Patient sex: F
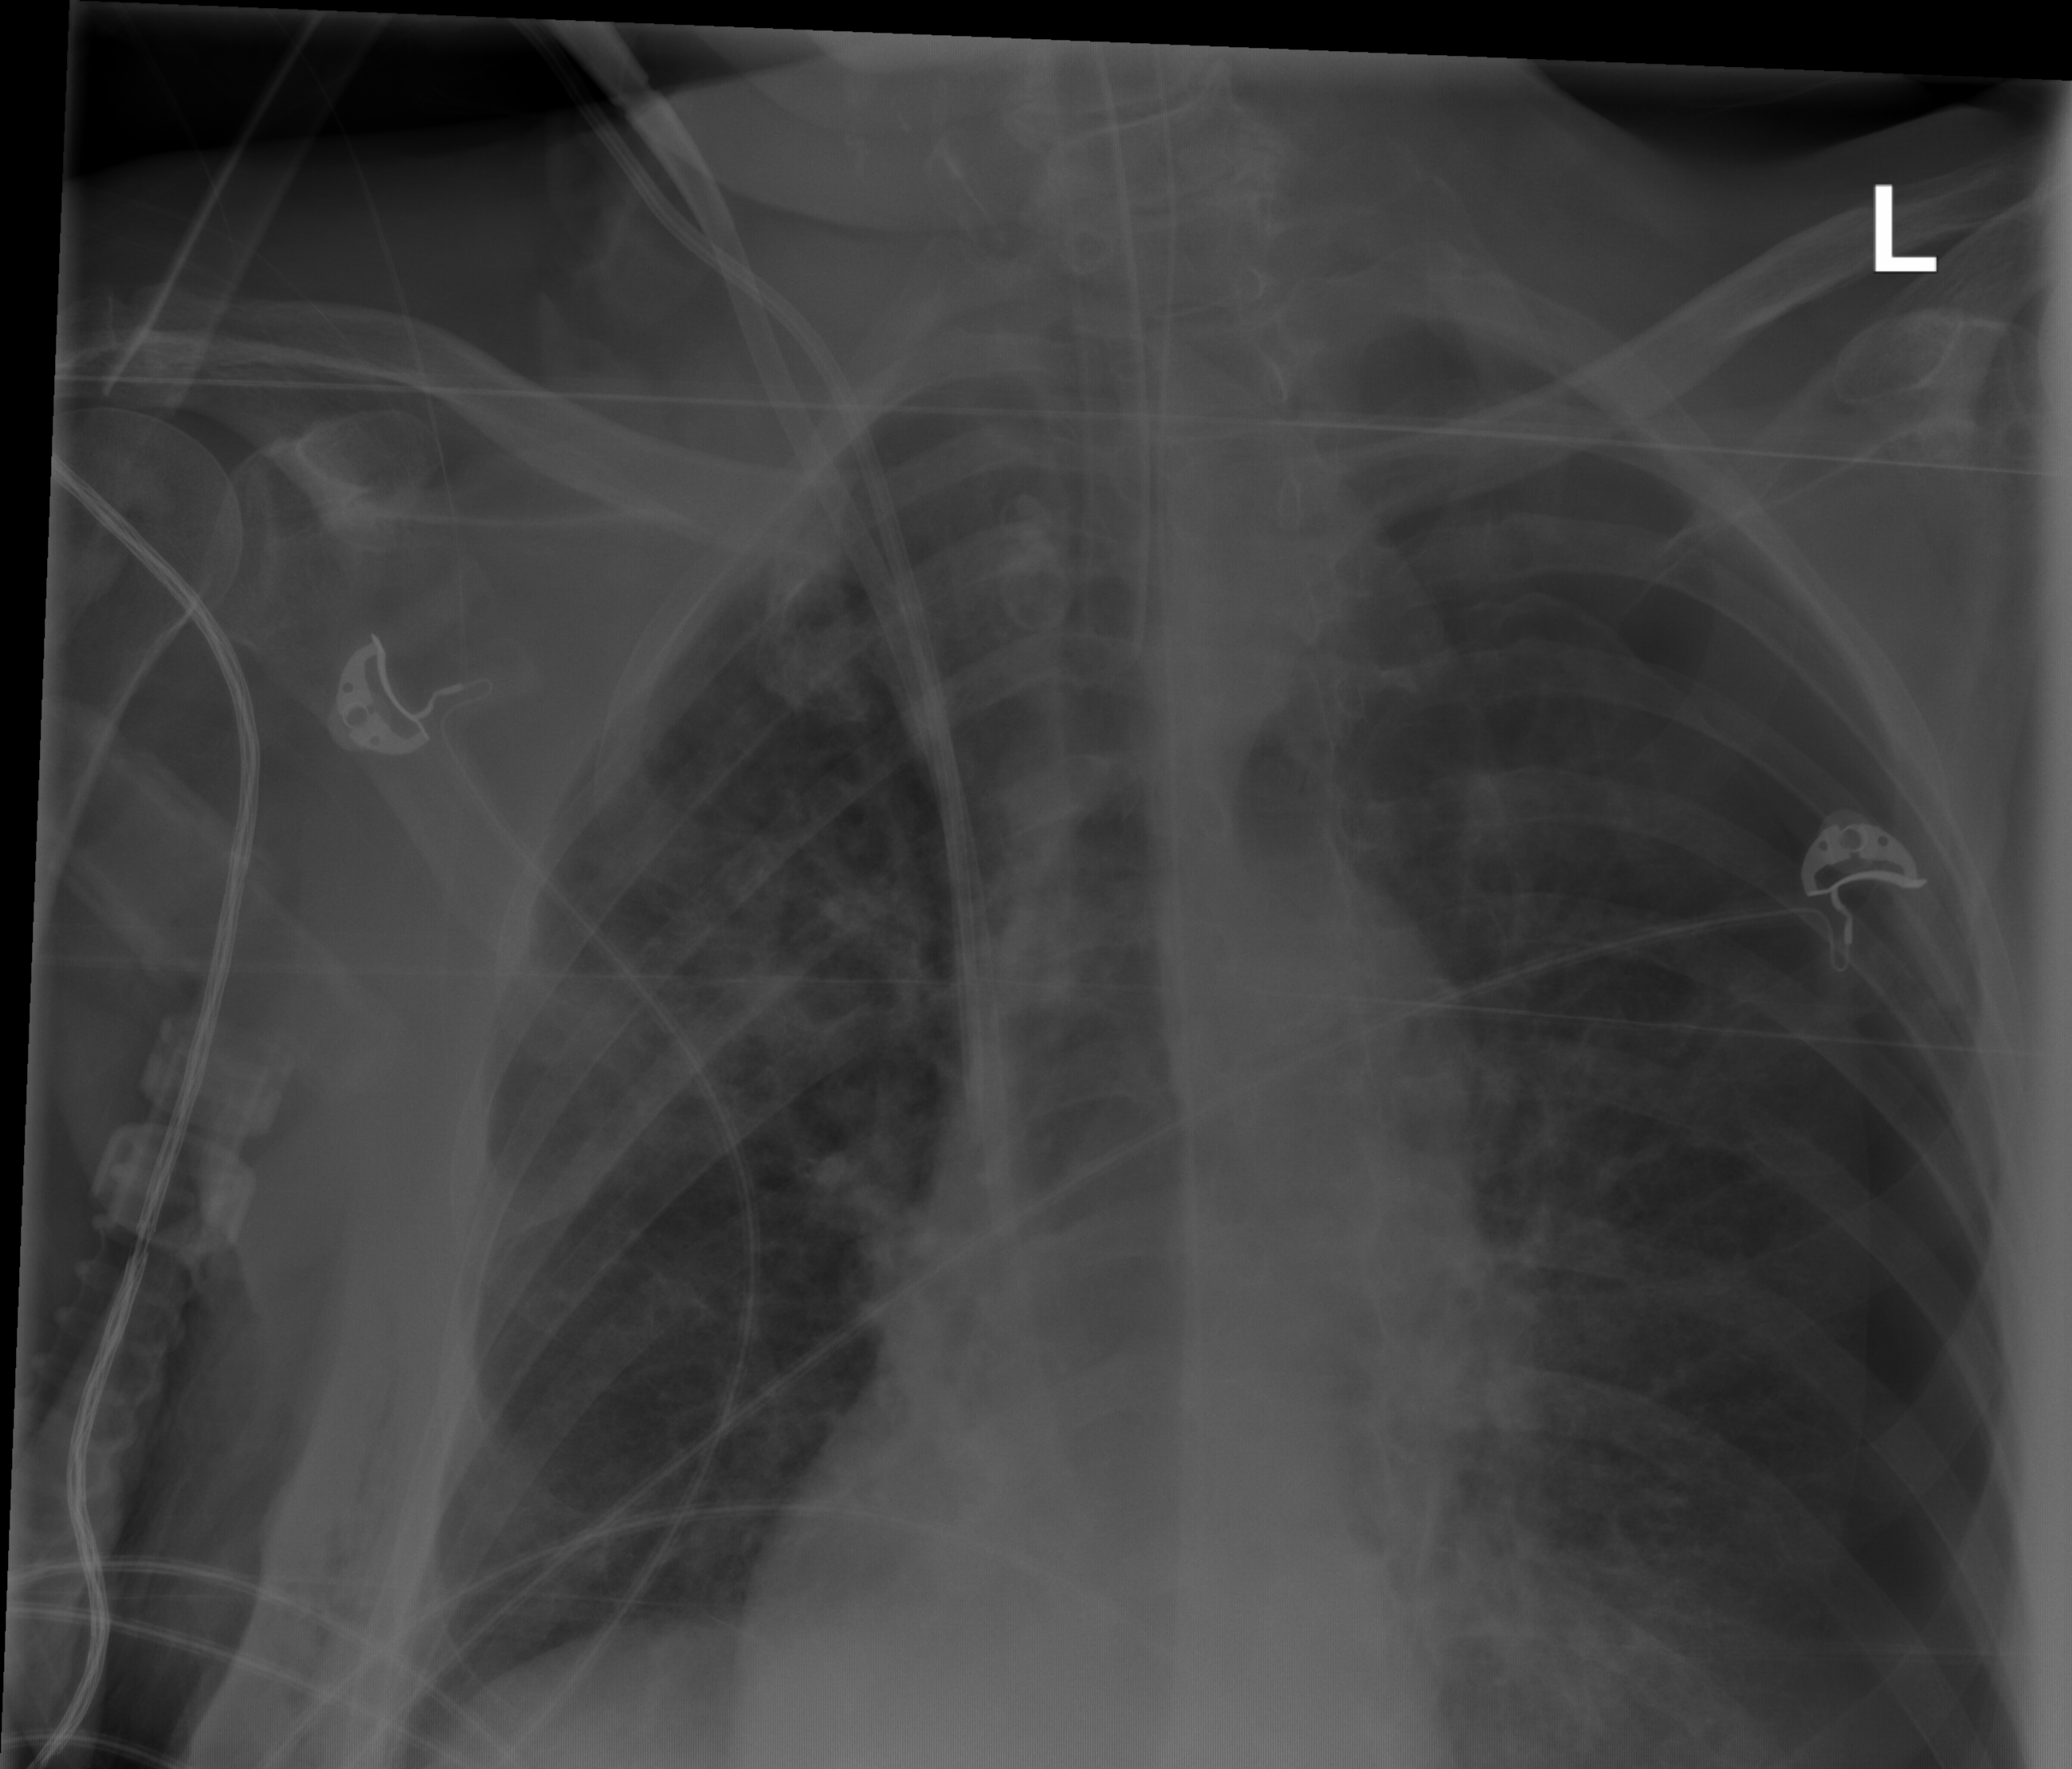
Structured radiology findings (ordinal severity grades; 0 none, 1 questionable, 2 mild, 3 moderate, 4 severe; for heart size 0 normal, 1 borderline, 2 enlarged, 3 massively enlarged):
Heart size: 0
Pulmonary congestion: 0
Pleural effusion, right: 0
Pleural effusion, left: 0
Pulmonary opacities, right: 2
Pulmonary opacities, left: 0
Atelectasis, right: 0
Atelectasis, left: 2